Field crop: tomato
Growth stage: 1
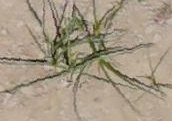
Species: cyperus